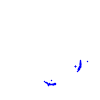
Particle: pion